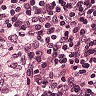
Metastatic tissue present: no